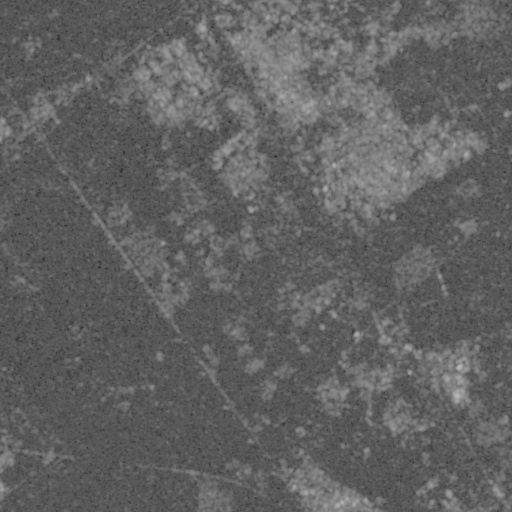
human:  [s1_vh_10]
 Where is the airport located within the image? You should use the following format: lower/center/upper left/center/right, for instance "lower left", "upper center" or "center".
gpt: The airport is located in the left of the image.
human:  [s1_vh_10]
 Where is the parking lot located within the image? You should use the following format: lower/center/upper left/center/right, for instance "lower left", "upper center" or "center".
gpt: The parking lot is located in the center of the image.
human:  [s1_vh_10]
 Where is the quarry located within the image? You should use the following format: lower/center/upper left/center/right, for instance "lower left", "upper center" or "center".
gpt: The quarry is located in the center right of the image.
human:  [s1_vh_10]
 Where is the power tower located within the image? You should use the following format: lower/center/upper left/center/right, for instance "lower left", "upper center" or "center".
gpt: There is no power tower in the image.

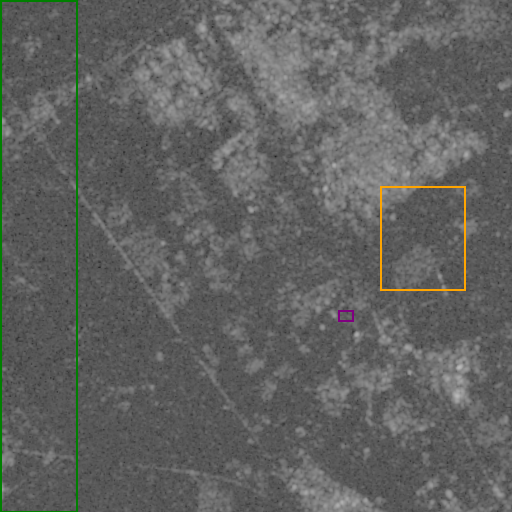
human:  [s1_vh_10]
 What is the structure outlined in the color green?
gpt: The structure outlined in green is an airport.
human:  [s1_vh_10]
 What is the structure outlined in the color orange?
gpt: The structure outlined in orange is a crop field.
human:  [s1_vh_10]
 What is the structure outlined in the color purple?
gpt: The structure outlined in purple is a quarry.
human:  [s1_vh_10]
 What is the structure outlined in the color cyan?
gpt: There is no cyan outline.